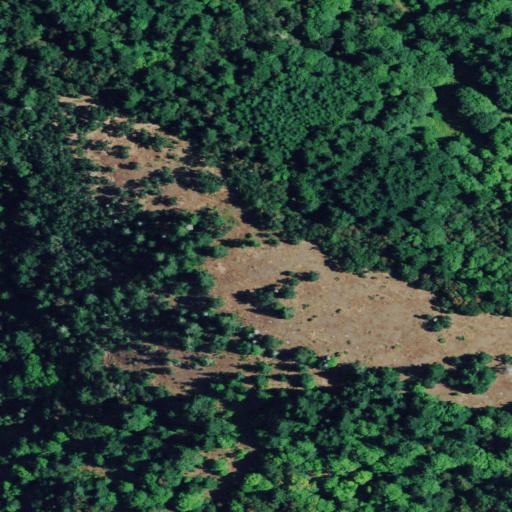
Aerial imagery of ridge(s) in Oregon named Win Ridge containing evergreen forest, mixed forest, pasture, shrub, deciduous forest, and grassland